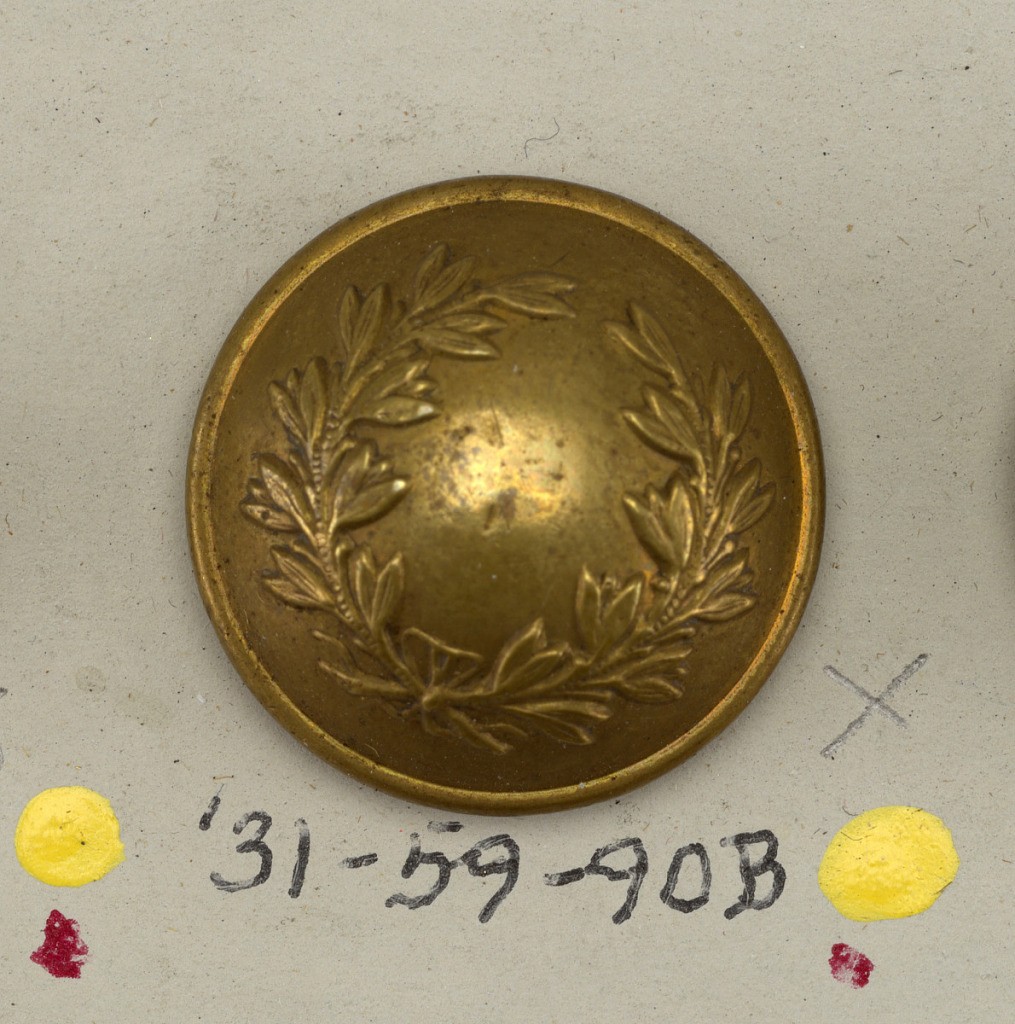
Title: Button
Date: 19th century
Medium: Brass
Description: Convex buttons showing crossed laurel sprays tied with ribbon.